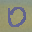
Label: 0